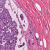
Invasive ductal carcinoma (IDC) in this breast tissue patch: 0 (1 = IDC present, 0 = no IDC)